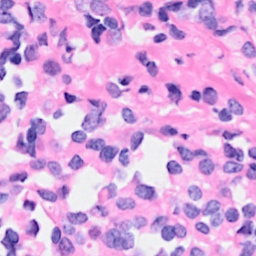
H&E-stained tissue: Breast